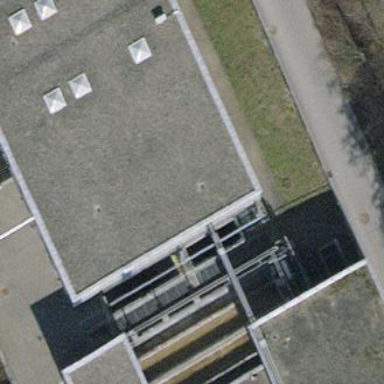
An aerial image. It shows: Part of building is shown in the image.